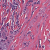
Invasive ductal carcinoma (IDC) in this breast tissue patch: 1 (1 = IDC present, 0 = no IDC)